Question: I have an image that is an almost flat color. It's attached but, plain white so you can't see it easily.

I would like to be able to dynamically color this image at runtime, but I need to do it in iOS 6 without using UIImageRenderingModeAlwaysTemplate.
The images will all start plain white with minor gradients for rounded corners.
So far my best attempt has been using GPUImage and a category on UIImage
'''
@implementation UIImage (BPAdditions)
- (UIImage *)imageWithColor:(UIColor *)color
{
GPUImageRGBFilter *stillImageFilter = [[GPUImageRGBFilter alloc] init];
CGFloat red = 0.0, green = 0.0, blue = 0.0, alpha =0.0;
[color getRed:&red green:&green blue:&blue alpha:&alpha];
stillImageFilter.red = red;
stillImageFilter.green = green;
stillImageFilter.blue = blue;
GPUImageChromaKeyFilter *stillImageFilter2 = [[GPUImageChromaKeyFilter alloc] init];
[stillImageFilter2 setColorToReplaceRed:0 green:0 blue:0];
stillImageFilter2.thresholdSensitivity = 0.2;
stillImageFilter2.smoothing = 0;
UIImage *img = [stillImageFilter imageByFilteringImage:self];
return [stillImageFilter2 imageByFilteringImage: img];
}
'''
This would be ideal, except when I used the RGB filter it turns the clear background black. Then removing this with the chroma filter has varying quality depending on the color used.
There is a possibility that the target color will be black, in which case this solution will fail entirely.
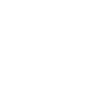
Answer: Not sure if I understand what you're trying to achieve, but do you want to add a simple color tint to the base image? If so, you can achieve this with the following category on UIImage:
'''
- (UIImage *)tintWithColor:(UIColor *)tintColor {
UIGraphicsBeginImageContextWithOptions(self.size, NO, [[UIScreen mainScreen] scale]);
CGRect drawRect = CGRectMake(0, 0, self.size.width, self.size.height);
[self drawInRect:drawRect];
[tintColor set];
UIRectFillUsingBlendMode(drawRect, kCGBlendModeSourceAtop);
UIImage *tintedImage = UIGraphicsGetImageFromCurrentImageContext();
UIGraphicsEndImageContext();
return tintedImage;
}
'''
'''
extension UIImage {
func tintWithColor(color:UIColor) -> UIImage {
UIGraphicsBeginImageContextWithOptions(self.size, false, UIScreen.mainScreen().scale)
let rect = CGRectMake(0, 0, self.size.width, self.size.height)
self.drawInRect(rect)
color.setFill()
UIRectFillUsingBlendMode(rect, CGBlendMode.SourceAtop)
let newImage = UIGraphicsGetImageFromCurrentImageContext()
UIGraphicsEndImageContext()
return newImage
}
}
'''